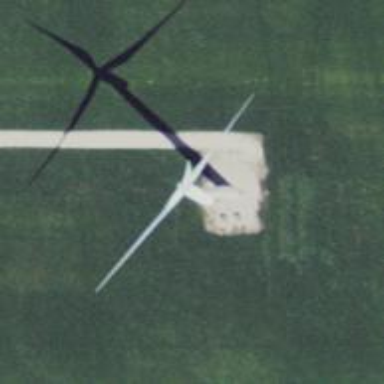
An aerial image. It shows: Wind generator using wind turbines of horizontal axis.